Field crop: tomato
Growth stage: 1
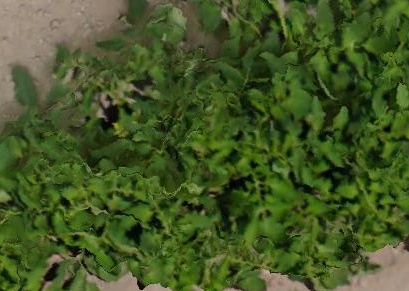
Species: tomato